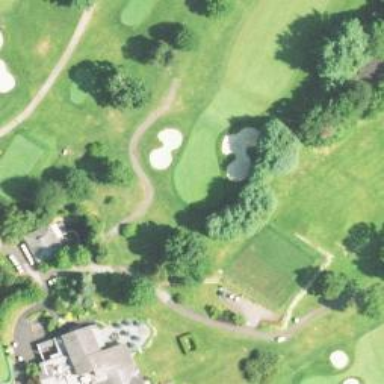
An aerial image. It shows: Path for both road and golf.